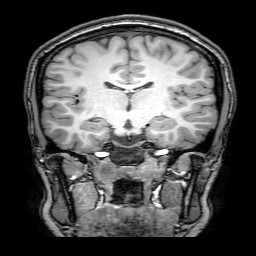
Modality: T1w
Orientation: sagittal
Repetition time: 0.00828 s
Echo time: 0.00388 s